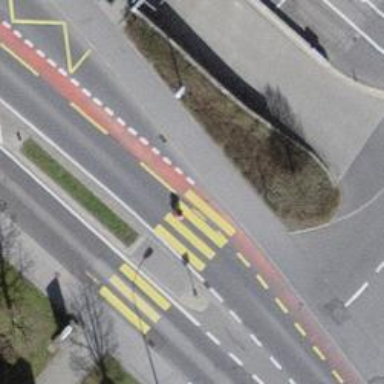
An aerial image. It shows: Kerb barrier.